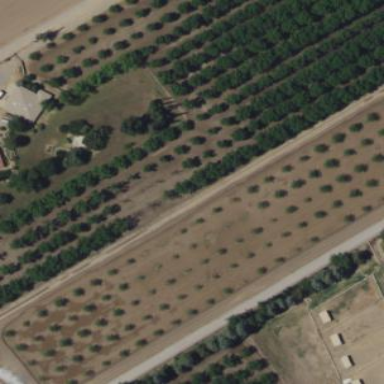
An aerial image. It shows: Orchard.